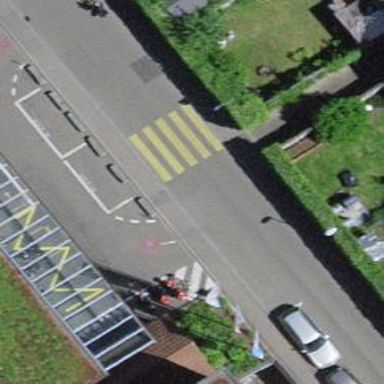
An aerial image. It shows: Uncontrolled zebra crossing on the road.